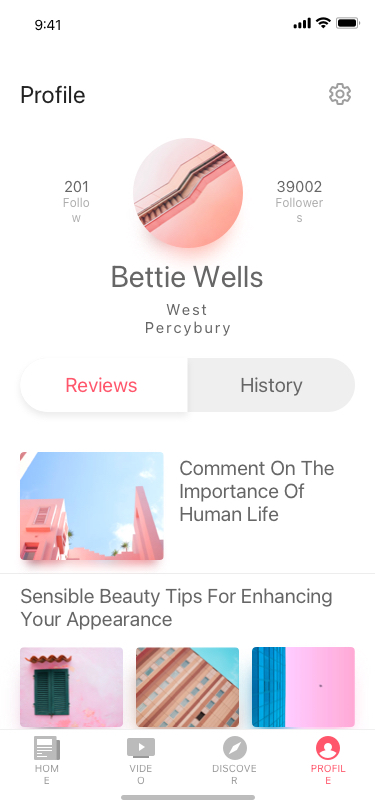
Text in this UI design:
Profile
Bettie Wells
West Percybury
201
Follow
39002
Followers
Reviews
History
Comment On The Importance Of Human Life
Sensible Beauty Tips For Enhancing Your Appearance
Comment On The Importance Of Human Life